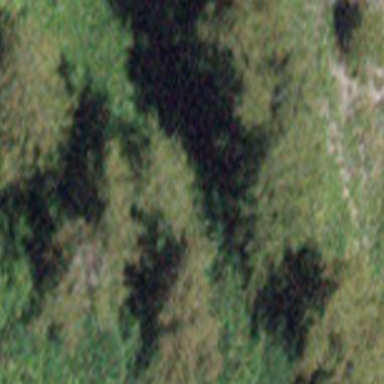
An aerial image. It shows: Forest area.